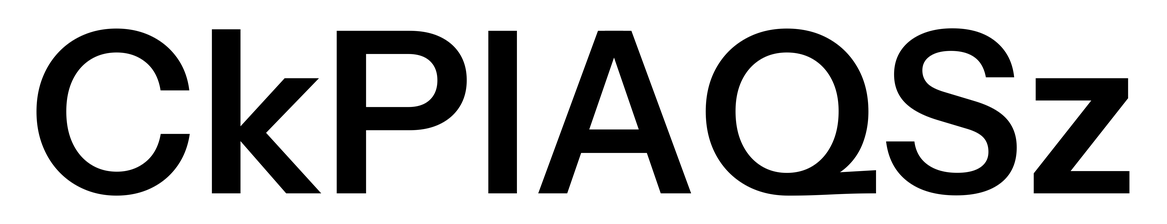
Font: InstrumentSans_SemiBold